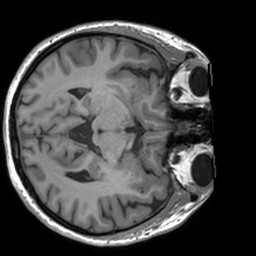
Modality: T1w
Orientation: axial
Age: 38
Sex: female
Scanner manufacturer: siemens
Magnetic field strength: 3 T
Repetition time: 1.9 s
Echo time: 0.00226 s